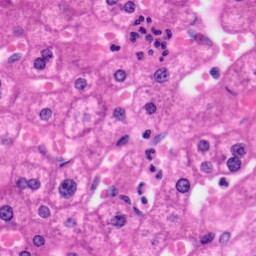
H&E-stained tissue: Liver